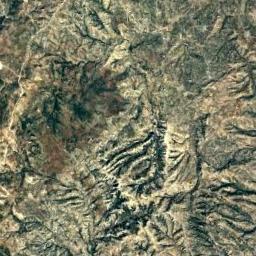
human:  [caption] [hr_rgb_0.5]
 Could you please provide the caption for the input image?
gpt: There is not the even mountain .

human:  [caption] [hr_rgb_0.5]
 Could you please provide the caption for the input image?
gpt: There are some bare areas on this mountain .

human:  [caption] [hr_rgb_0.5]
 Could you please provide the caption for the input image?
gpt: The folded mountain consists of a number of ridges and valleys .

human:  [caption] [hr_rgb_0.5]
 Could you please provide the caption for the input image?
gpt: The mountain is consist of the bare land .

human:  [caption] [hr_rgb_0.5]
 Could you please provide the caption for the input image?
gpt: There are some rifts on the yellow mountain .